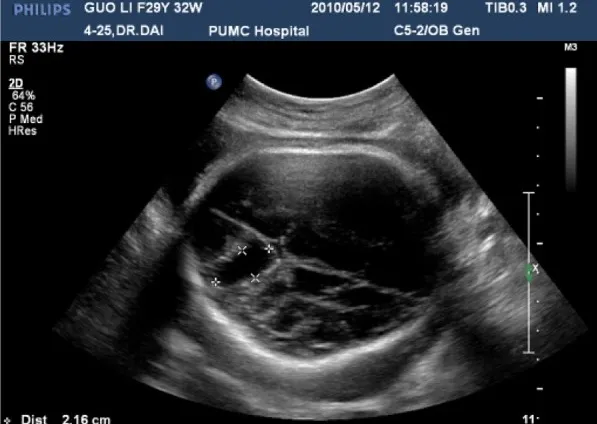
Ultrasound image (axial plane) of the fetal head at 32 weeks of gestation shows a cystic mass measuring 2.16x1.05cm at posterior fossa.
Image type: radiology (ultrasound)